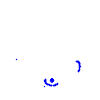
Particle: kaon